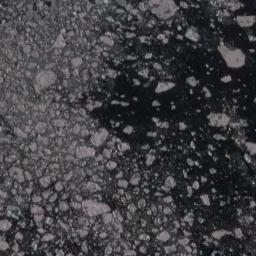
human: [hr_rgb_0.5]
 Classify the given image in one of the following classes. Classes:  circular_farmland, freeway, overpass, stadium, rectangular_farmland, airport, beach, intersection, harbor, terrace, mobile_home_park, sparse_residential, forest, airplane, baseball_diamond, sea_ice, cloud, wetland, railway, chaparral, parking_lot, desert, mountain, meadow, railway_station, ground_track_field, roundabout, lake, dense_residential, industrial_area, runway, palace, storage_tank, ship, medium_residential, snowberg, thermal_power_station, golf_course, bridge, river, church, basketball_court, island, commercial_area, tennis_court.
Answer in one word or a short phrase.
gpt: sea_ice